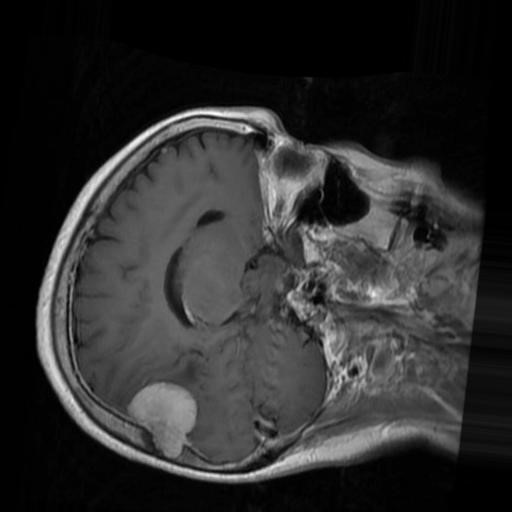
Label: brain_menin